Question: I'm trying to post a custom Json object to ASP.NET MVC controller, but doesn't work properly.
My JS Code is:
'''
var myData = {
"Message": "Another message",
"Value": 4,
"FirstItem": {
"ItemName": "Este es el primer Item"
},
"SecondItem": {
"ItemName": "Este es el segundo Item"
}
};
$('.clickeable').click(function () {
$.ajax({
type: 'POST',
dataType: 'json',
data: myData,
url: '@Url.Action("PostSomething")',
success: function () {
console.info('Success');
},
error: function () {
console.info('Error');
}
});
});
'''
In my Controller:
'''
[HttpPost]
public JsonResult PostSomething(SimpleModel model)
{
return Json(true);
}
public class SimpleModel
{
public string Message { get; set; }
public int Value { get; set; }
public SimpleItem FirstItem { get; set; }
public SimpleItem SecondItem { get; set; }
}
public class SimpleItem
{
public string ItemName { get; set; }
//more depth,
}
'''
When get the HttpPost the properties FirstItem and SecondItem always been null.

Thanks in advance.
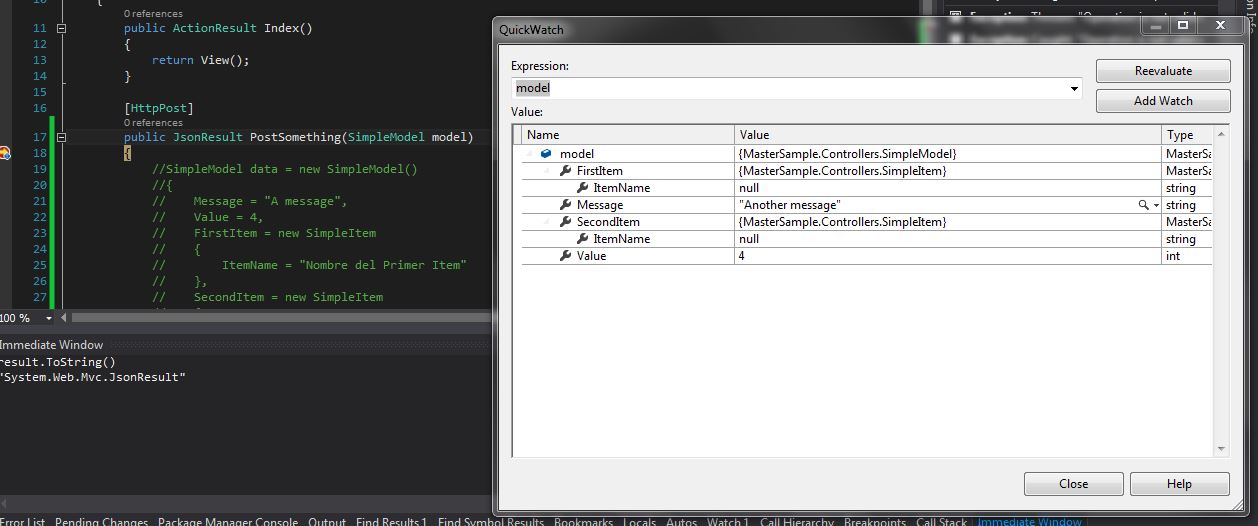
Answer: '''
I have tried your scenario.I found out solution that
var myData = {
"Message": "Another message",
"Value": 4,
"FirstItem": {
"ItemName": "Este es el primer Item"
},
"SecondItem": {
"ItemName": "Este es el segundo Item"
}
};
var obj = { 'model': myData };
var val=JSON.stringify(obj);
$('.clickeable').click(function () {
$.ajax({
type: 'POST',
dataType: 'json',
data: val,
contentType:"application/json",
url: '@Url.Action("PostSomething")',
success: function () {
console.info('Success');
},
error: function () {
console.info('Error');
}
});
});
'''
in your code you are not specifying the content type.Just try this